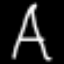
Label: The Eiffel Tower